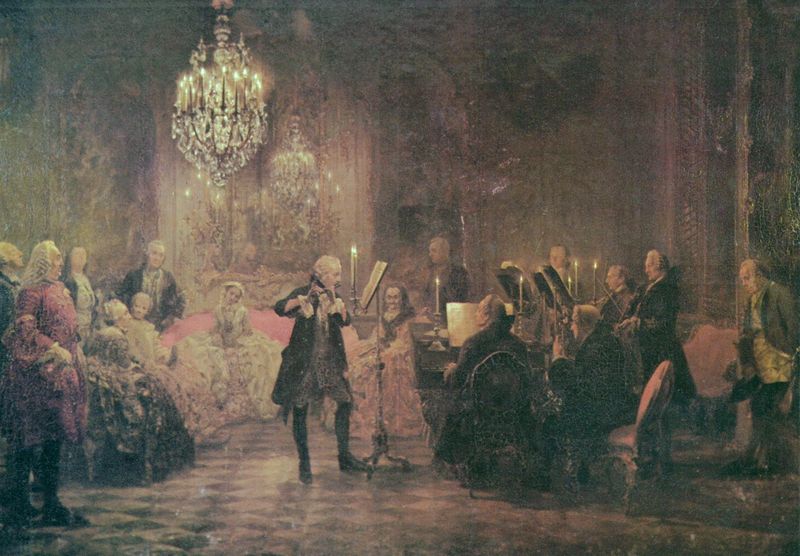
Titel: Flötenkonzert
Künstler: Adolph Menzel
Standort: Berlin
Institution: Alte Nationalgalerie
Schlagwörter: dunkel, gemälde, gruppe, mann, schatten, frauen, gelb, menschen, abend, damen, frankreich, frau, kleid, kleider, licht, marmor, männer, raum, schwarz, stühle, dame, rot, schloss, ball, fest, gesellschaft, herren, menge, schachbrett, barock, diener, dunkelheit, adel, instrumente, konzert, musik, musiker, orchester, publikum, perücke, sofa, noten, notenständer, parkett, zuschauer, hof, saal, friedrich, kaiser, könig, salon, spielen, klavier, klavierspieler, musizieren, pianist, piano, kerze, lciht, kerzen, kronleuchter, leuchter, lüster, menzel, halle, fussboden, berlin, palast, flöte, querflöte, geige, violine, kerzenlicht, mittelalter, dienser, höfisch, perücken, david, zuhörer, preussen, flötenspieler, mozart, heinrich, sans soussi, potsdam, flötenkonzert, musikinstrumente, lauschen, ram, geigen, streicher, friedrich der große, flötist, mezel, hofe, dou, freidrich 2, musikzieren, rankreich, hausmusik, 1800, slon, frauen#,änner, sanscoucssi